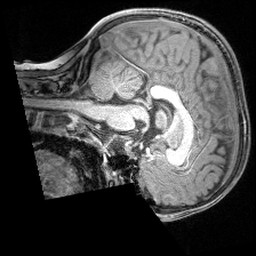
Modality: T1w
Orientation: sagittal
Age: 9
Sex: male
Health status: ill
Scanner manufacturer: siemens
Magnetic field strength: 3 T
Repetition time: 1.6 s
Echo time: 0.00179 s